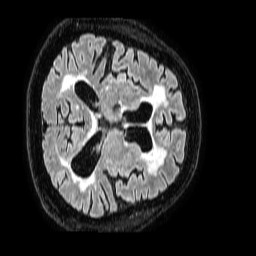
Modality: FLAIR
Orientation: axial
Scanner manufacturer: philips
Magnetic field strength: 1.5 T
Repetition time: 4.8 s
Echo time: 0.3 s